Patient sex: M
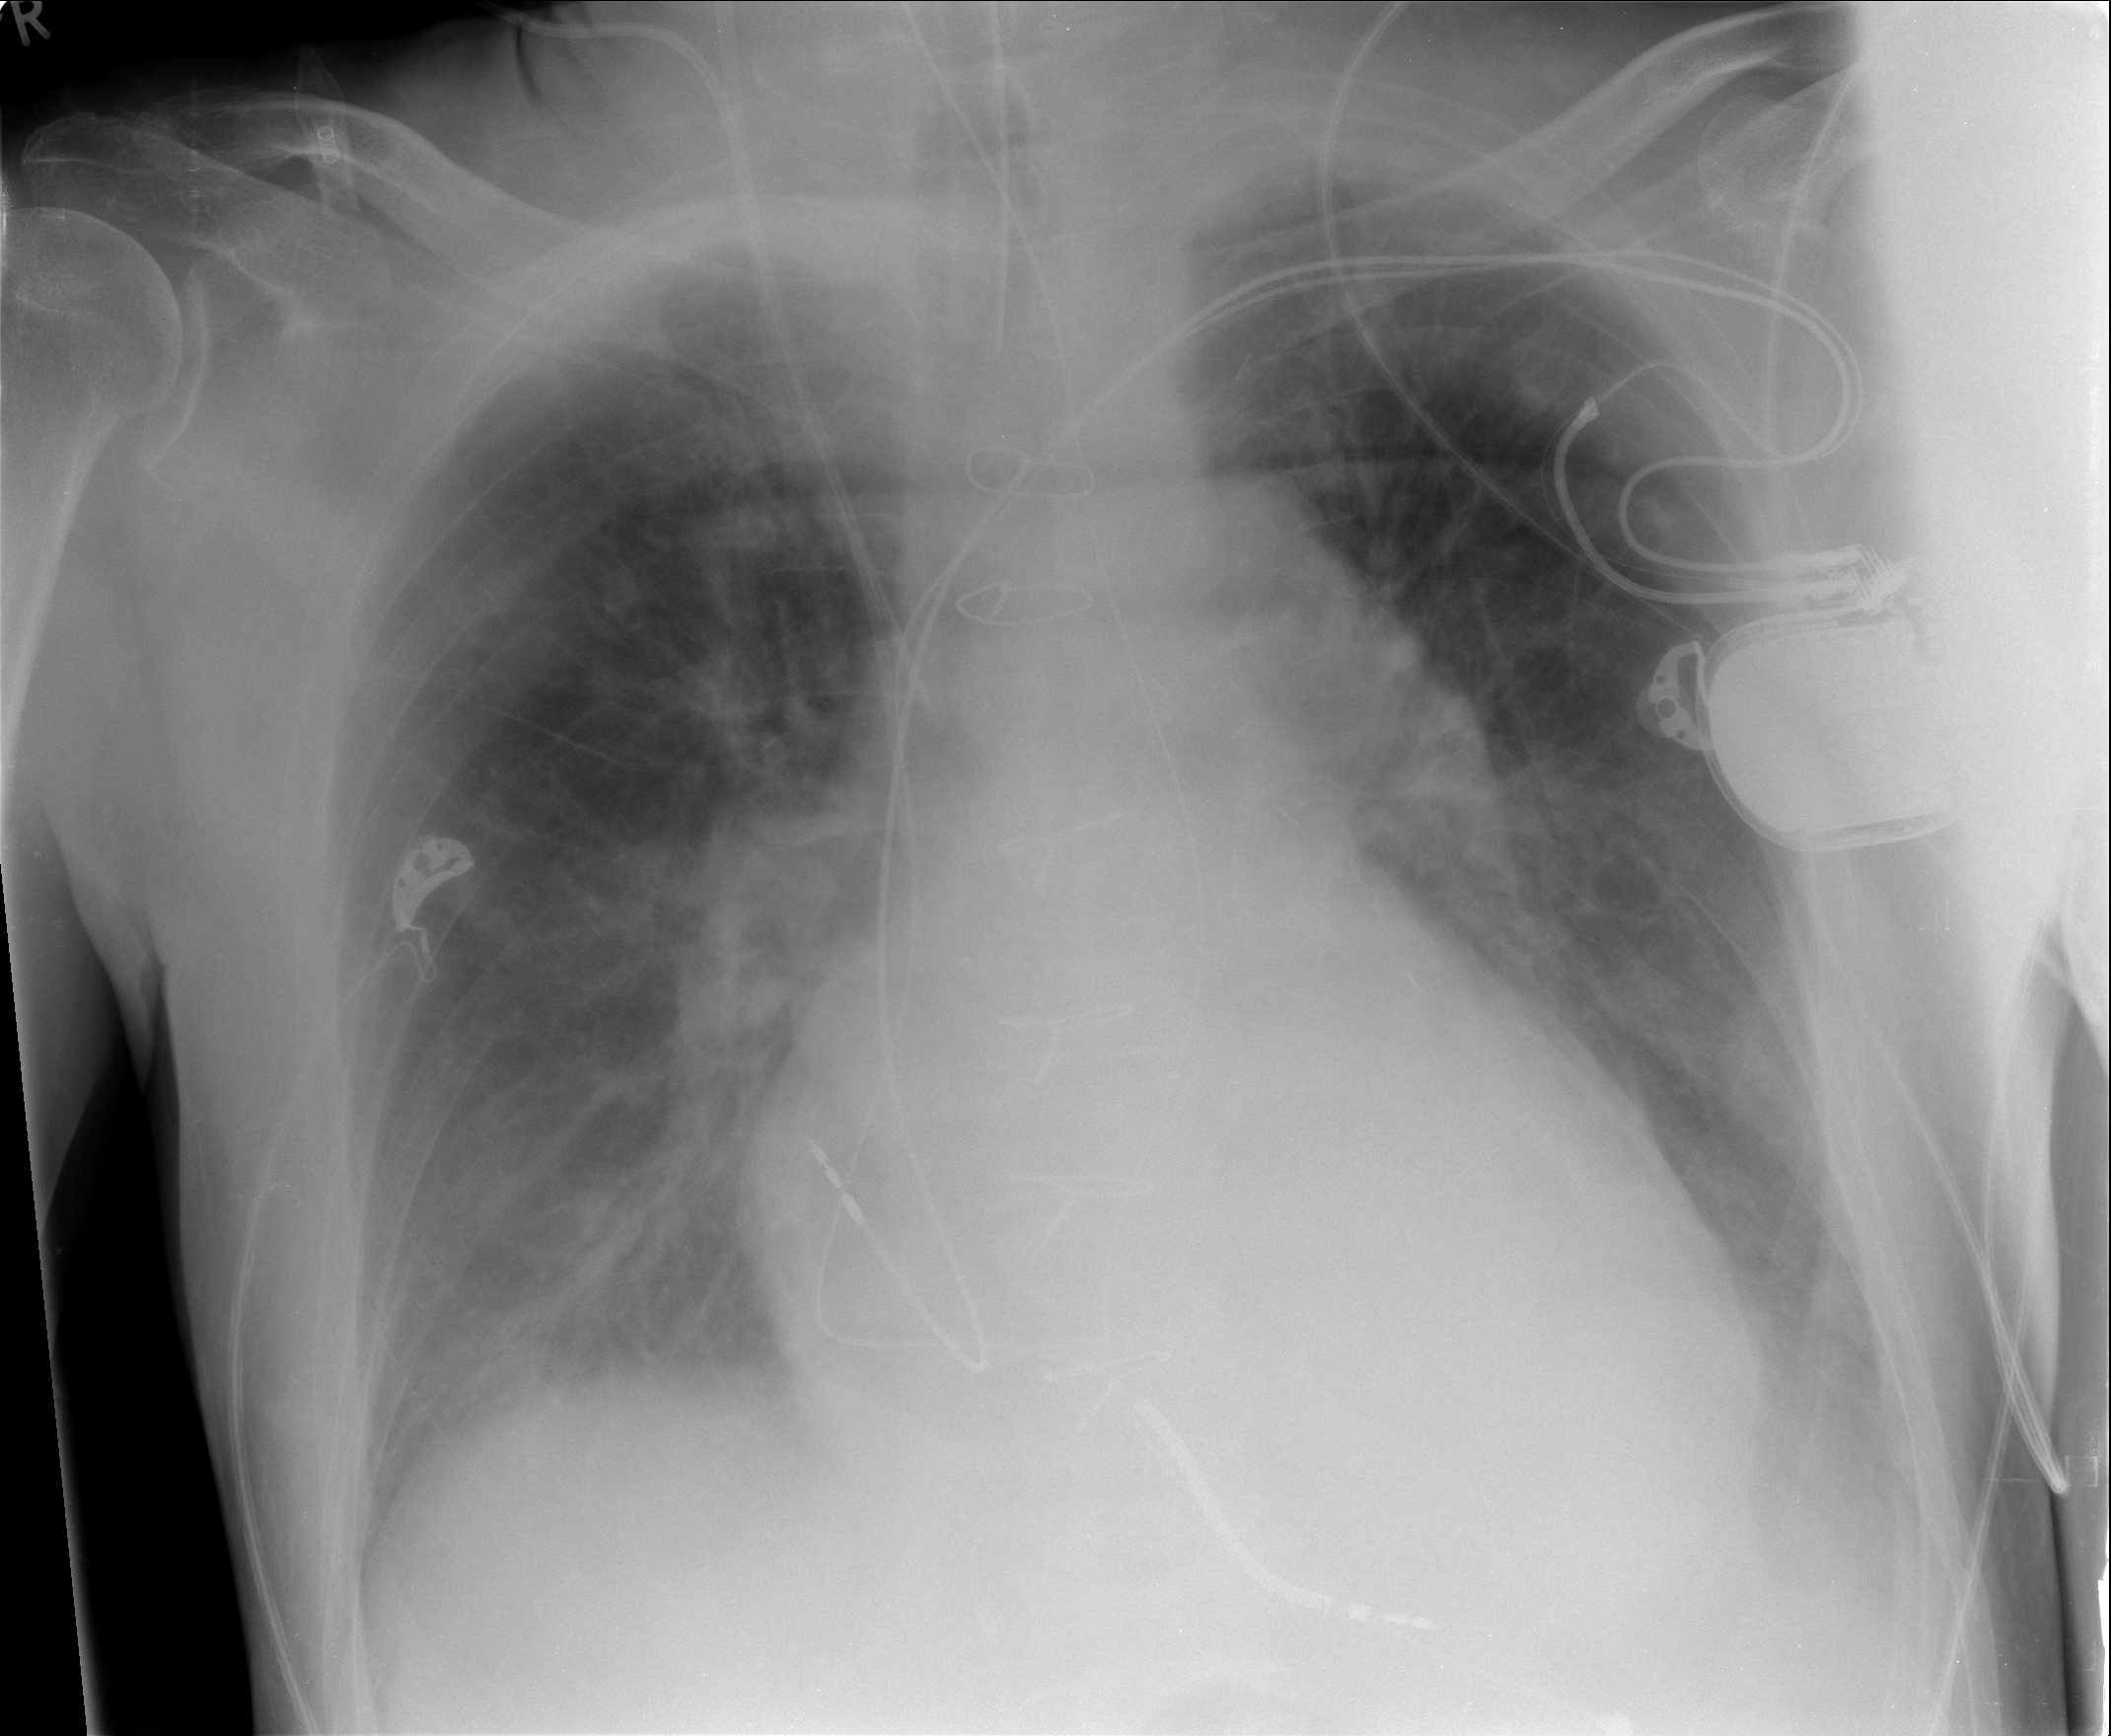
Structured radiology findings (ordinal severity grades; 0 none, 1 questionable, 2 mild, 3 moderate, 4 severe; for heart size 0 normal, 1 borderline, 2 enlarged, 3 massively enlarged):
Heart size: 2
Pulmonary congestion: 2
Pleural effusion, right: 0
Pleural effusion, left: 0
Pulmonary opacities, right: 1
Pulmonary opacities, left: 1
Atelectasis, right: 1
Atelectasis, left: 1